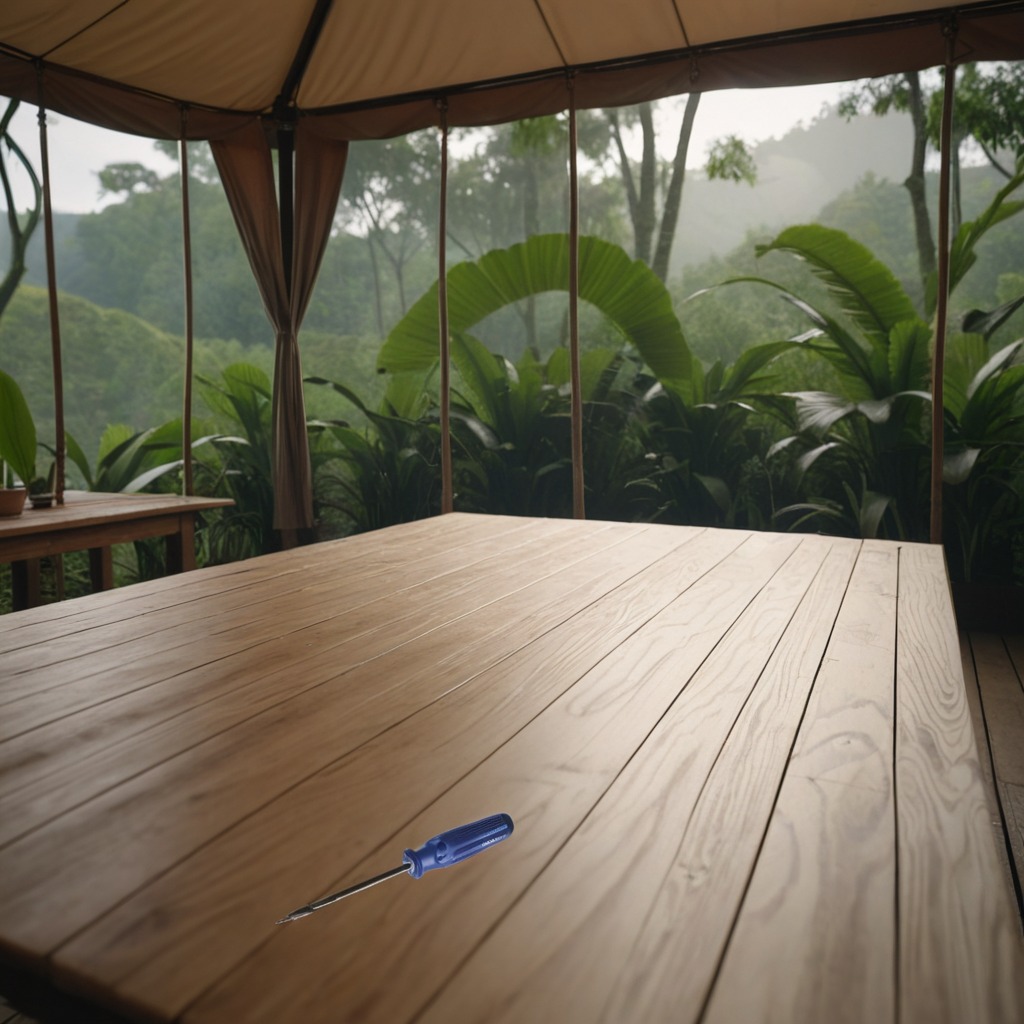
A screwdriver is lying on a wooden table in a jungle field workshop tent.